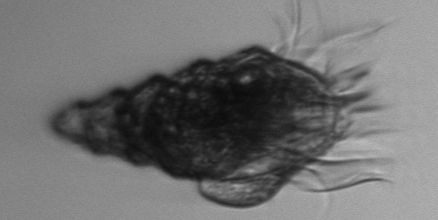
Label: Laboea_strobila